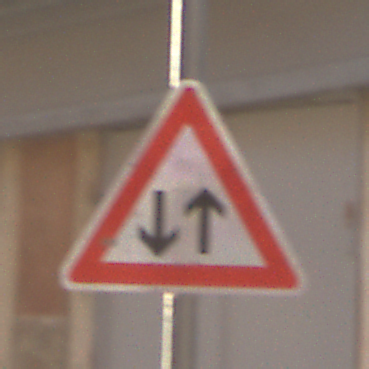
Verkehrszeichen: Gegenverkehr
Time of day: Midday
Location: Outdoor (Urban)
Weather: Clear
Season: NotSpecified
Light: Natural